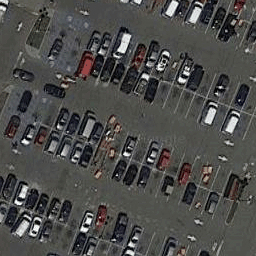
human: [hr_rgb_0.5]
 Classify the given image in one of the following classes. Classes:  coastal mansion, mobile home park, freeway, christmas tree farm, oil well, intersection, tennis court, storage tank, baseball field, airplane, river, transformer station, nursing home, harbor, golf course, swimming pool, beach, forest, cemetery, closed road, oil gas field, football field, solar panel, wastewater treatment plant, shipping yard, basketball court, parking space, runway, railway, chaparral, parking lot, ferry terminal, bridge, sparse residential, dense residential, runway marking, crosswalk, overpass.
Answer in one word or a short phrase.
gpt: parking lot